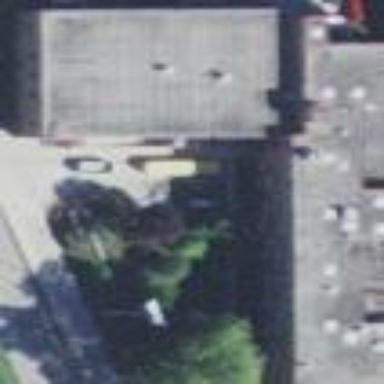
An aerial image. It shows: School building.